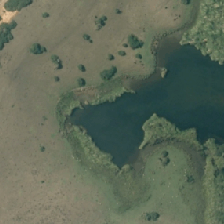
Land cover: lake_pond